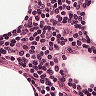
Metastatic tissue present: no